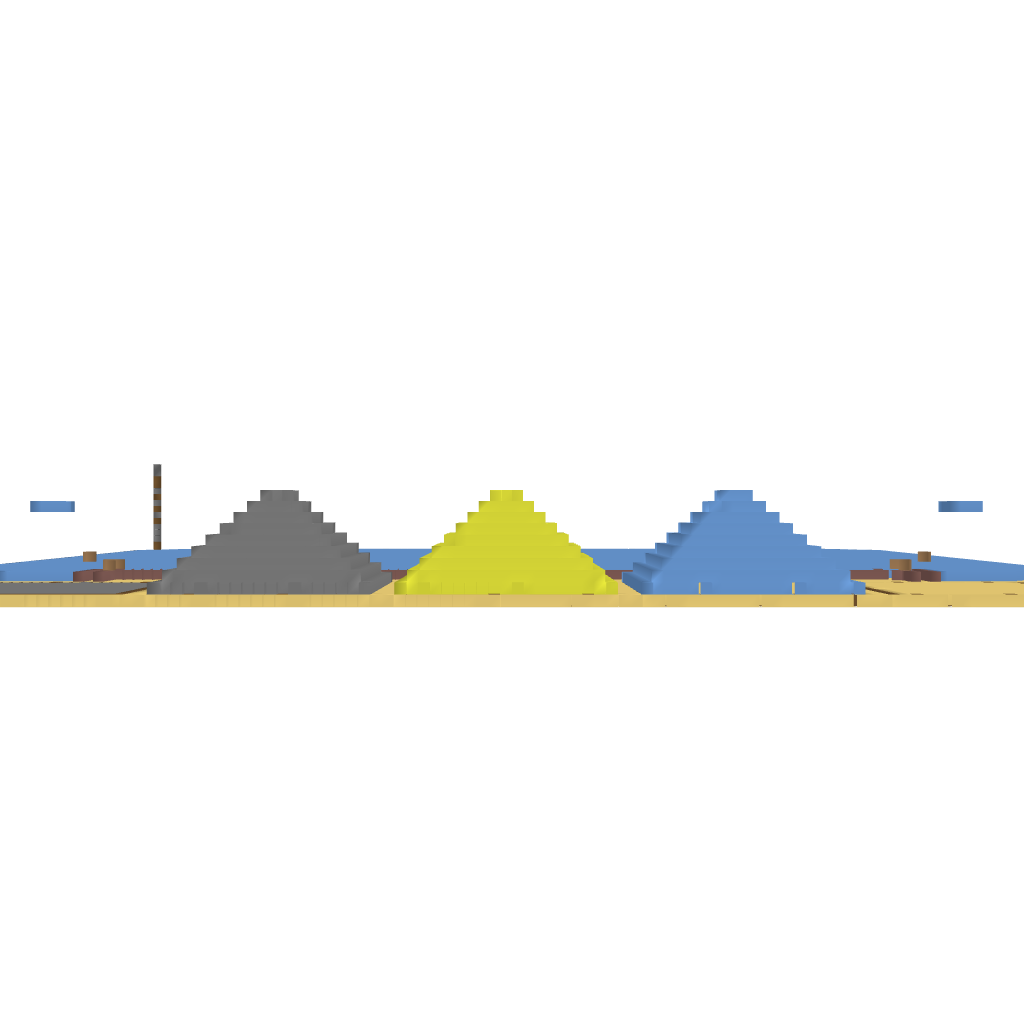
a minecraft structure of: Simple Spawn Hub bad low quality